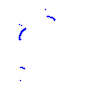
Particle: proton